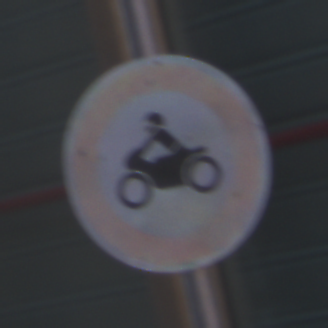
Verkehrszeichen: VerbotKraftraeder
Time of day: MorningAfternoon
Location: Outdoor (Urban)
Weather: PartlyCloudy
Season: NotSpecified
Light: Natural